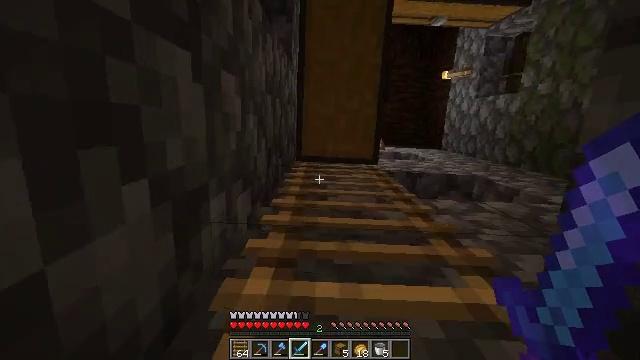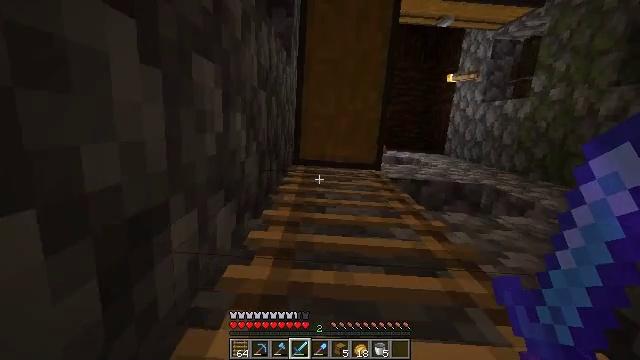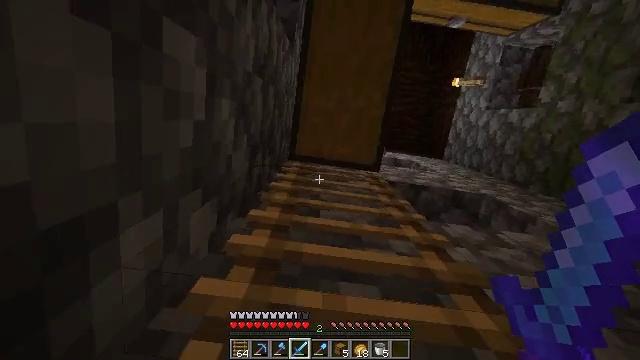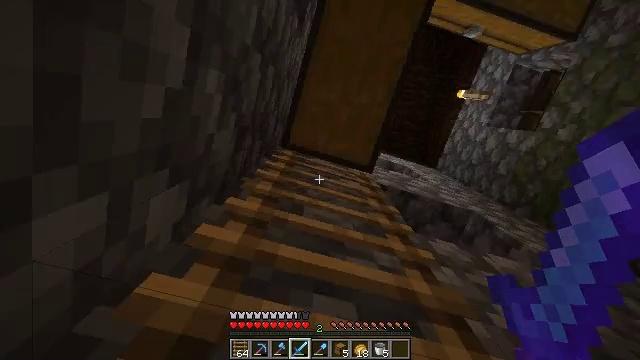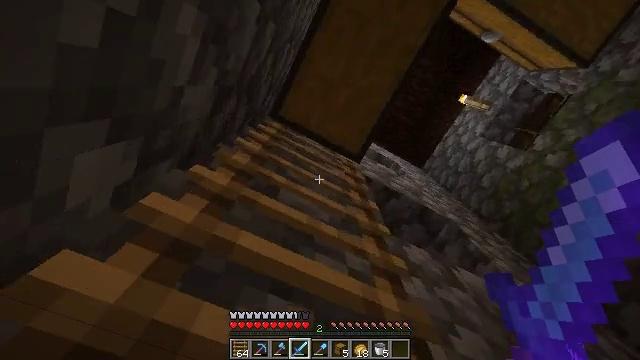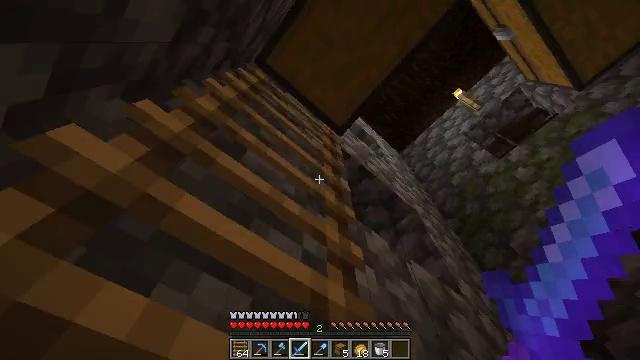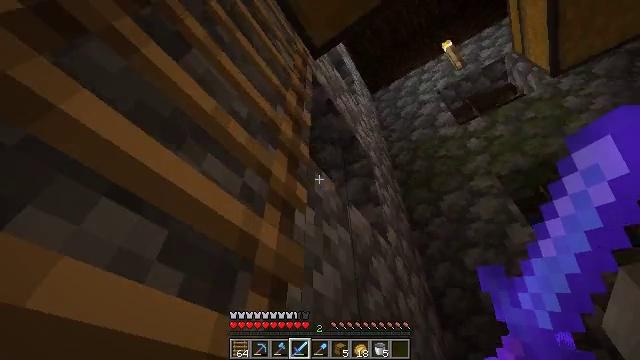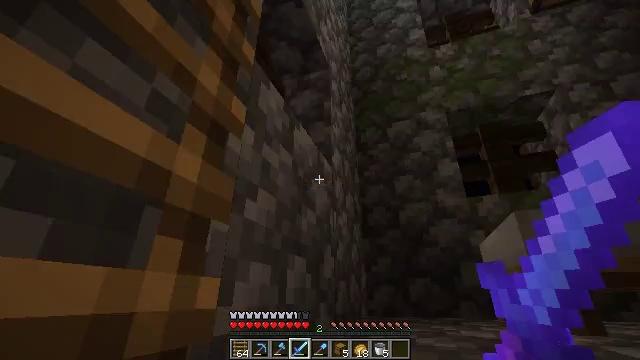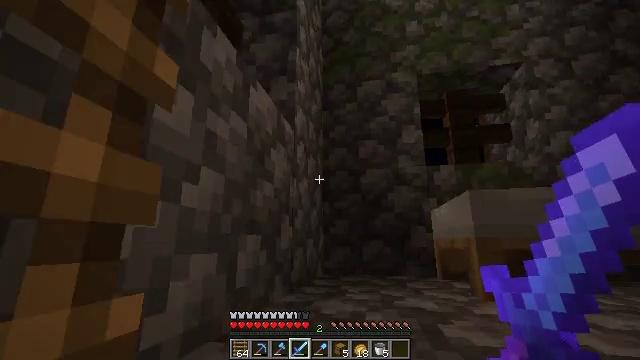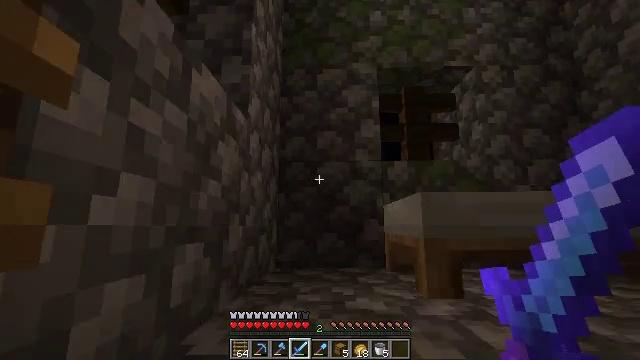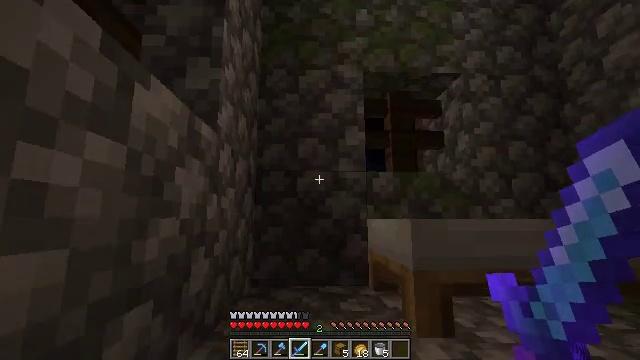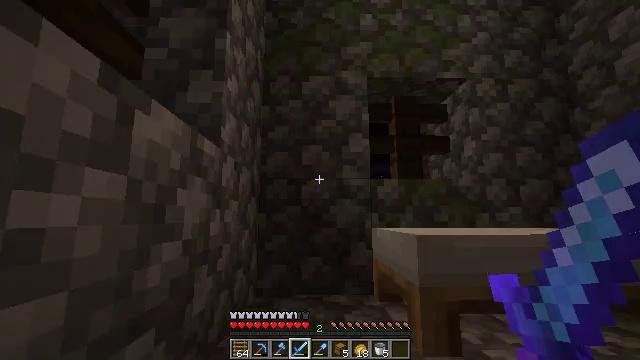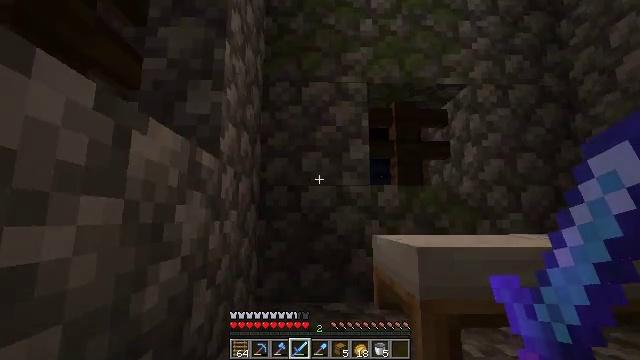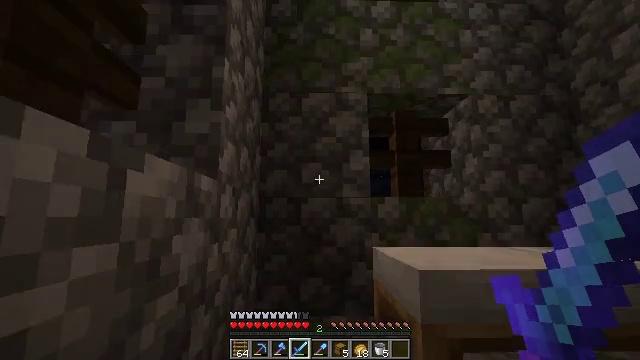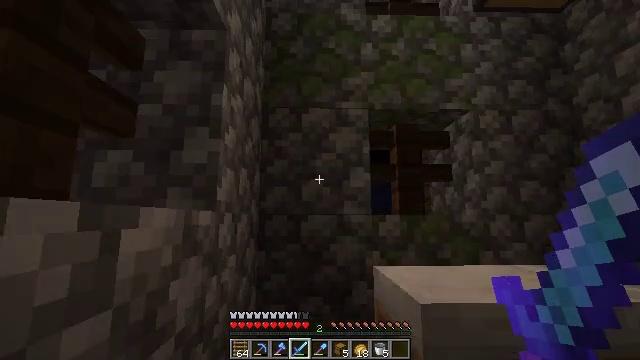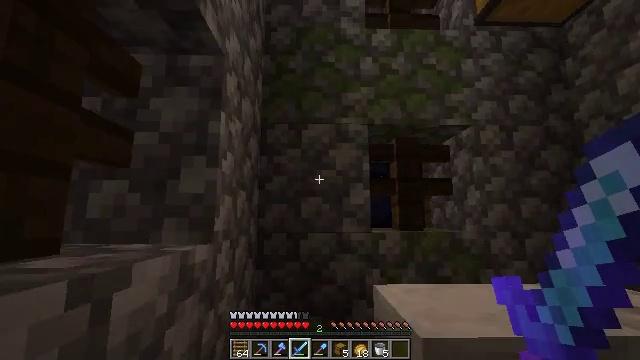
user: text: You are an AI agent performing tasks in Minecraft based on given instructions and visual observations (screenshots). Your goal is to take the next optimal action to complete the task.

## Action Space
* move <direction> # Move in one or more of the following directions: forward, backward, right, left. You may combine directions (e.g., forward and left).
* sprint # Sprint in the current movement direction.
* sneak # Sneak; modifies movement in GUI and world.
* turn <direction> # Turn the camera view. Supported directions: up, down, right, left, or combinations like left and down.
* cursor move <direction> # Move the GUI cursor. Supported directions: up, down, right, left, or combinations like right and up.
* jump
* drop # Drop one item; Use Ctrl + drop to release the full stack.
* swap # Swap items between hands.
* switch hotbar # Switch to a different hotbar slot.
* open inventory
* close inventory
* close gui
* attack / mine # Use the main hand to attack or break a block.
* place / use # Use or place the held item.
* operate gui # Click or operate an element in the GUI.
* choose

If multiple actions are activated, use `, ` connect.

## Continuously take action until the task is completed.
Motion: motion action
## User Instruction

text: Break the glass block.
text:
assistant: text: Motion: move forward, sprint, turn right, jump
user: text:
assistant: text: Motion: move forward, turn right and down, jump
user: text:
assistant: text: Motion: move forward, turn right and down, jump
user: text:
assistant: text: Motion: move forward, turn right and down, jump
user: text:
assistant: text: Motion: move forward, turn right and down, jump
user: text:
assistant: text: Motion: move forward, turn right and down, jump
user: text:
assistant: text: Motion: move forward, turn right and down, jump
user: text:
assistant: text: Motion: move forward, turn right and down, jump
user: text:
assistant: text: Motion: move forward, turn right and down, jump
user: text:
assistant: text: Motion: move forward, turn right and down, jump
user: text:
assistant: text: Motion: move forward, jump
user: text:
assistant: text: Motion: move forward, jump
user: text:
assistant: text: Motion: move forward and move left, jump
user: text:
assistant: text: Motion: move forward and move left, jump
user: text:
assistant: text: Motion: move forward and move left, jump
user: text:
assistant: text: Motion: move forward and move left, jump
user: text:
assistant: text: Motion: move forward and move left, jump
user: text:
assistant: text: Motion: move forward and move left, turn right, jump
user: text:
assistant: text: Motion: move forward and move left, turn right, jump
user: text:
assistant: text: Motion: move forward and move left, turn right and down, jump
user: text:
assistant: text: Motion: move forward and move left, turn right and down, jump
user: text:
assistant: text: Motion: move forward and move left, turn right and down, jump
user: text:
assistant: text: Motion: move forward and move left, turn right and down, jump
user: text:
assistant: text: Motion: move forward and move left, turn right and down
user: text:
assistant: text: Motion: move forward and move left, turn right and down
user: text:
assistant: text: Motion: move forward and move left, turn right and down
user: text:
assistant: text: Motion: move forward and move left, turn right and down
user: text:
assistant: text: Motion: move left, turn right and down
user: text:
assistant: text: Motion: move left, turn right and down
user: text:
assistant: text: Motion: move left, turn right and down